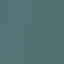
Land use / land cover: SeaLake